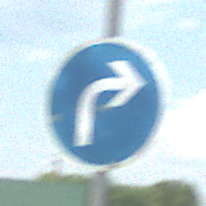
Verkehrszeichen: VorgeschriebeneFahrtrichtungRechts
Umgebung: Outdoor, Nature
Tageszeit: MorningAfternoon
Wetter: PartlyCloudy
Licht: Natural
Jahreszeit: NotSpecified
Kontrast: HighContrast